Question: I'm trying to see if 2 cells 'C2', exist in the column 'G' and 'H' in the same order.
If yes, it will bring back the relevant cell in the F column.
However, it is not working as expected.
I've got this error message '#VALEUR!'
This is the formula I've used
'''
=INDEX(F2:F60000;EQUIV(C2:D2;G1:H60000;0))
'''
Any suggestions are welcomed.
I don't think I need VBA but it may be the case, although I hope not.

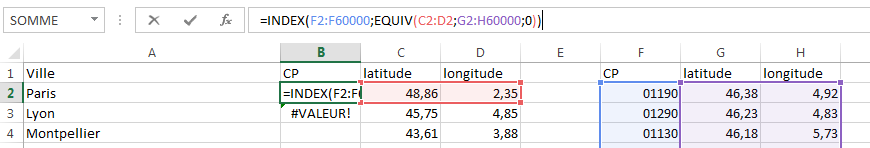
Answer: You can do it via a simple IF Condition like
=IF(C2=G2,IF(D2=H2,F2,"False"))